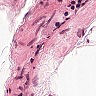
Metastatic tissue present: no